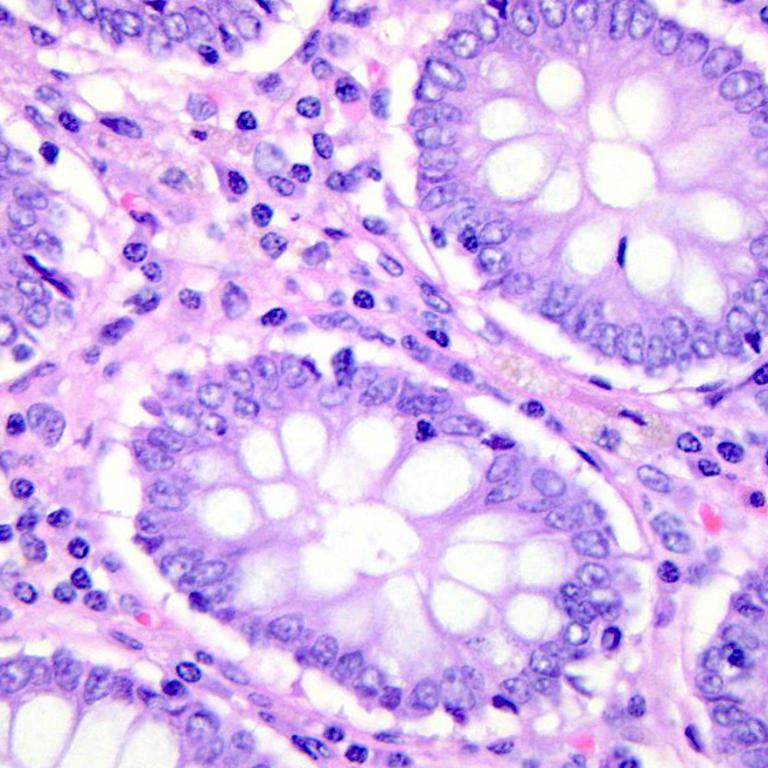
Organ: colon
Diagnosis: benign